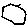
Label: hexagon